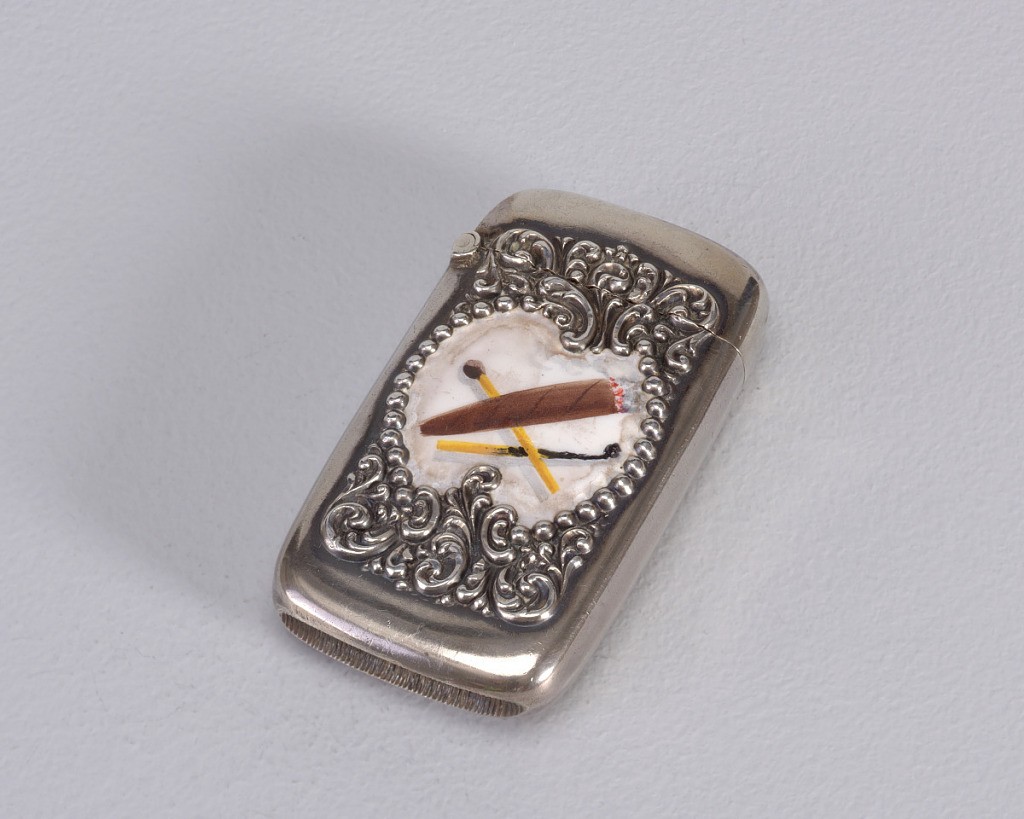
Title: Cigar and Matches
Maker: Reeves and Sillcocks
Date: ca. 1900
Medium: Silver, enamel
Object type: Matchsafe
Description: Rectangular, with rounded corners, featuring raised scroll and bead ornament, beads frame asymmetrical, enameled, central reserve depicting a burning, brown cigar, beneath which are two wooden matches, one of which is burnt. Reverse features same raised ornament, central reserve inscribed AJM. Lid hinged on side. Striker in recessed groove on bottom.